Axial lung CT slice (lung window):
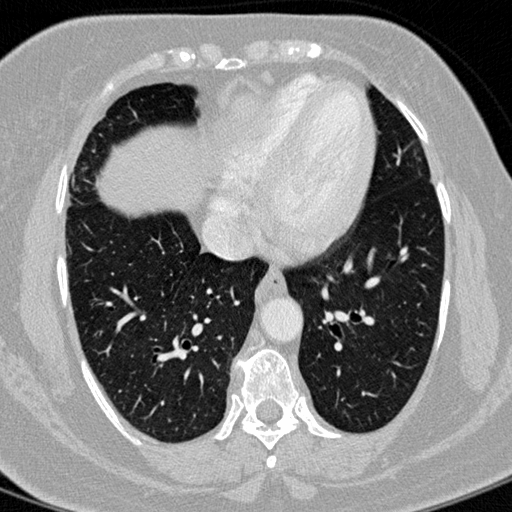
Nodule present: no